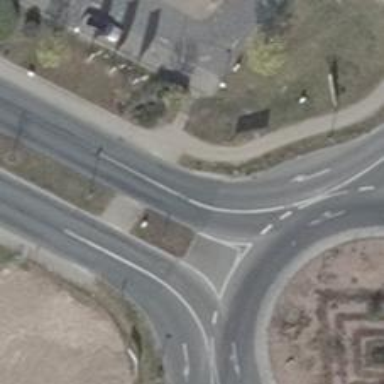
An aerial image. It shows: Uncontrolled road crossing with pedestrian island.